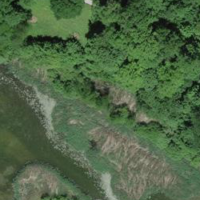
EUNIS habitat code: 52
Species observed at this site:
Corvus corone
Alcedo atthis
Sylvia borin
Aegithalos caudatus
Sylvia atricapilla
Spinus spinus
Poecile palustris
Larus michahellis
Cygnus olor
Ardea alba
Erithacus rubecula
Cuculus canorus
Dryocopus martius
Phoenicurus ochruros
Certhia familiaris
Corvus corax
Periparus ater
Tringa ochropus
Anas acuta
Cyanistes caeruleus
Sturnus vulgaris
Chloris chloris
Pyrrhula pyrrhula
Troglodytes troglodytes
Corvus frugilegus
Aix galericulata
Passer domesticus
Passer montanus
Turdus merula
Tachymarptis melba
Mareca strepera
Hirundo rustica
Mergus merganser
Milvus milvus
Milvus migrans
Turdus pilaris
Regulus regulus
Cinclus cinclus
Motacilla alba
Delichon urbicum
Certhia brachydactyla
Podiceps cristatus
Turdus philomelos
Fulica atra
Anas crecca
Falco subbuteo
Dendrocopos major
Turdus viscivorus
Falco peregrinus
Buteo buteo
Gallinago gallinago
Strix aluco
Muscicapa striata
Phylloscopus collybita
Gallinula chloropus
Pica pica
Sitta europaea
Garrulus glandarius
Falco tinnunculus
Picus viridis
Acrocephalus scirpaceus
Ficedula hypoleuca
Motacilla cinerea
Anas platyrhynchos
Streptopelia decaocto
Aythya fuligula
Fringilla coelebs
Regulus ignicapilla
Coloeus monedula
Carduelis carduelis
Columba palumbus
Phalacrocorax carbo
Centaurea scabiosa
Dryobates minor
Fringilla montifringilla
Parus major
Anser anser
Accipiter nisus